Interaction volume radius: 5 \u00c5
Interaction volume height: 20 \u00c5
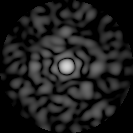
Disorder parameter: 0.8696